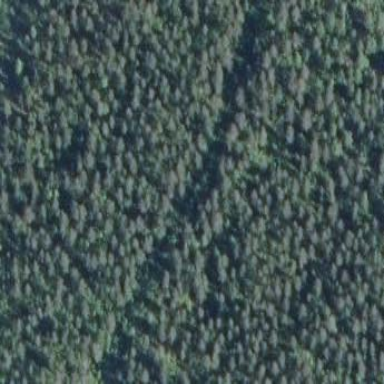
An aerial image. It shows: Woodland with needle-leaved trees.